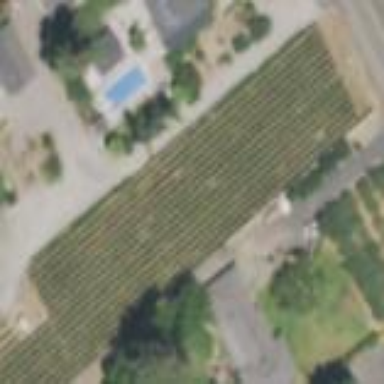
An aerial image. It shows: Vineyard with wine grapes as the main crop.